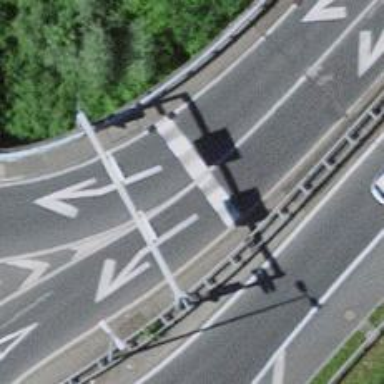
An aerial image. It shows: Road with traffic signals.